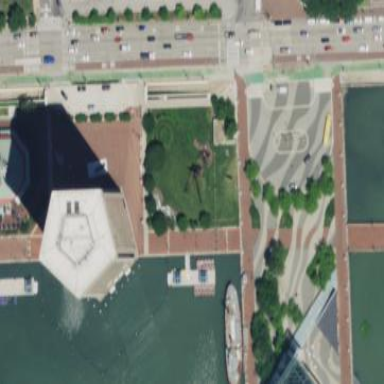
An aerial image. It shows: Park with sculpture memorial.